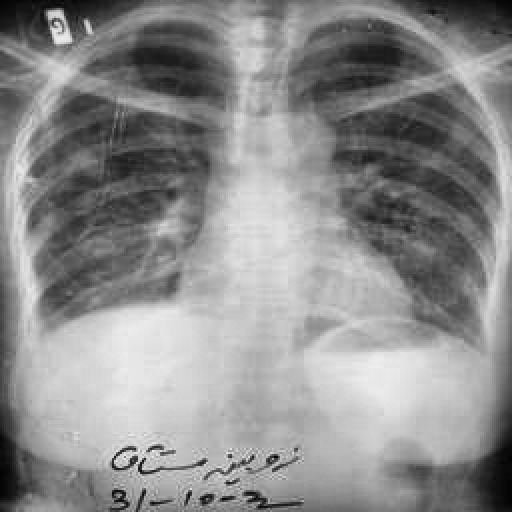
Finding: TUBERCULOSIS